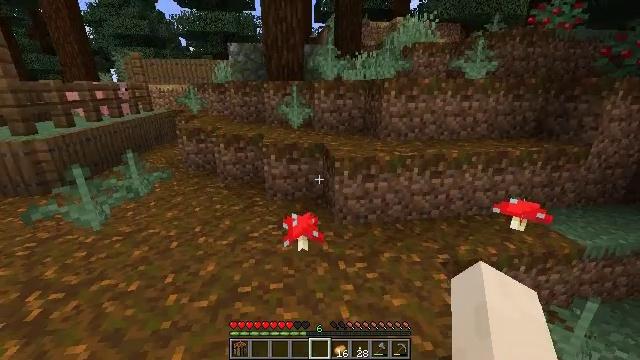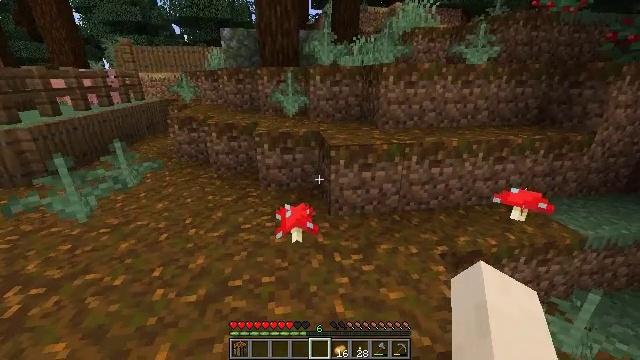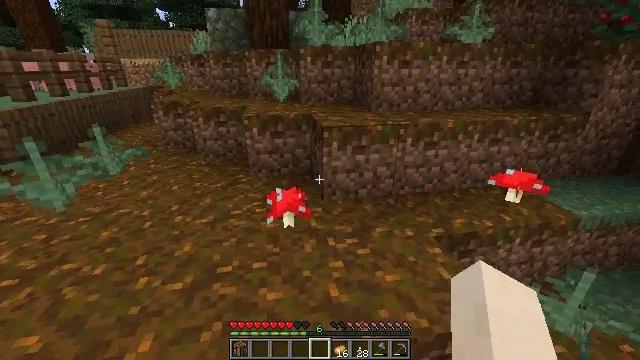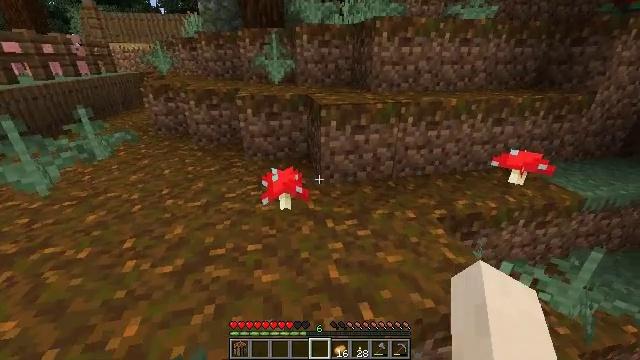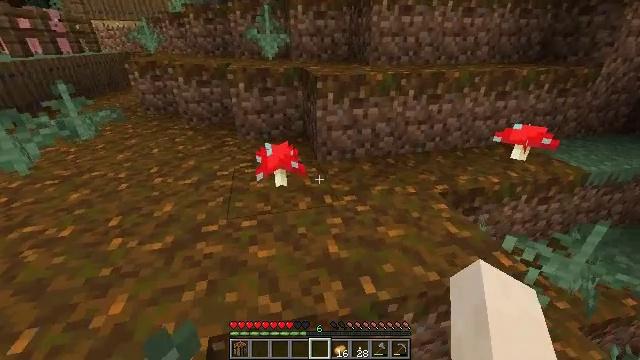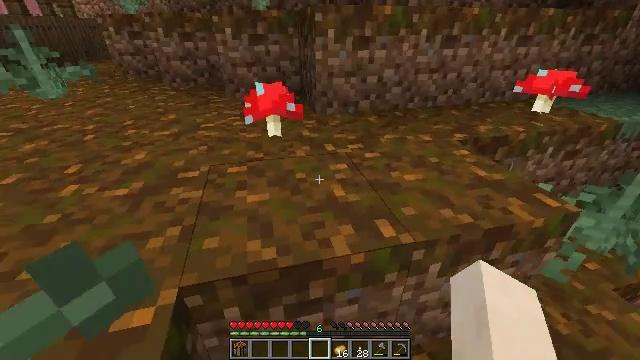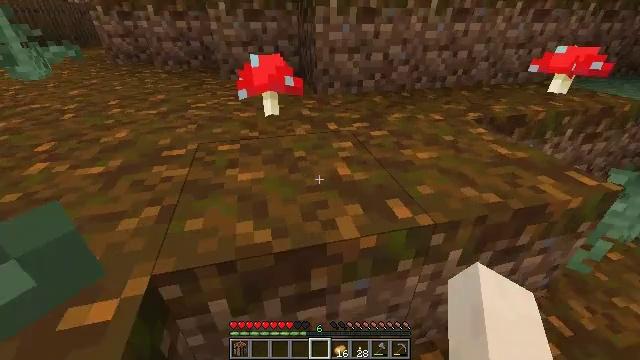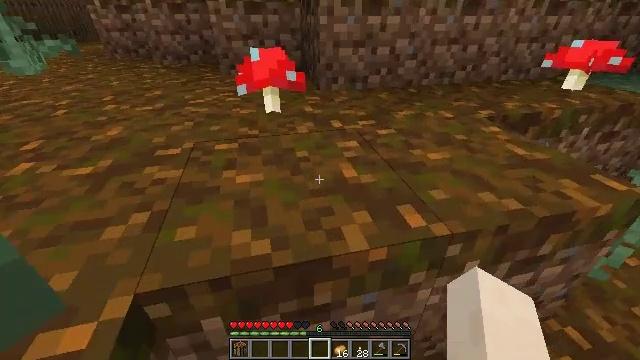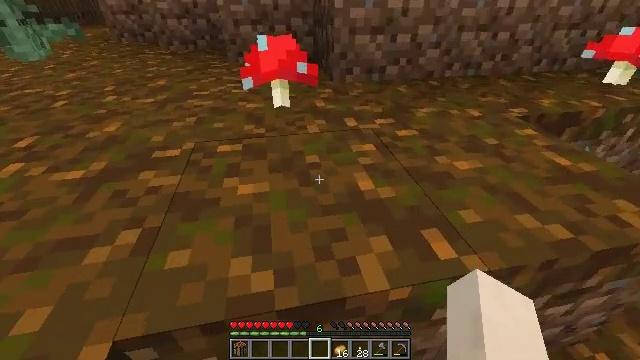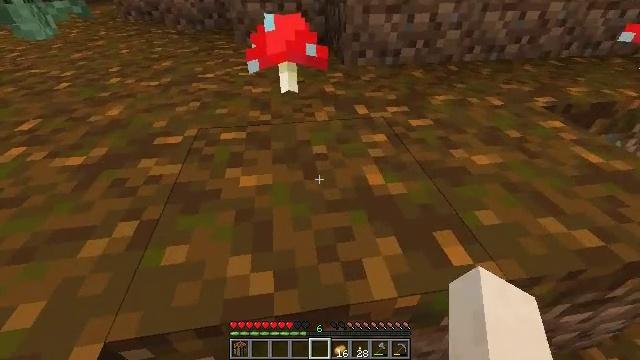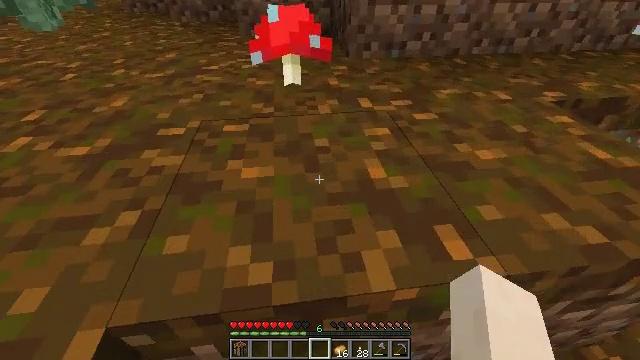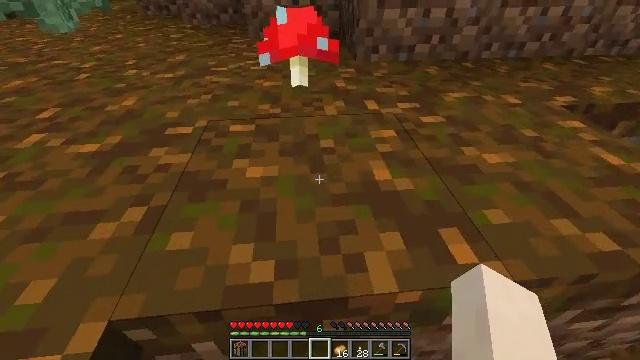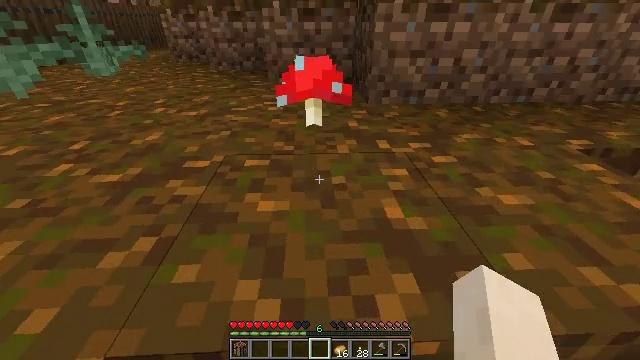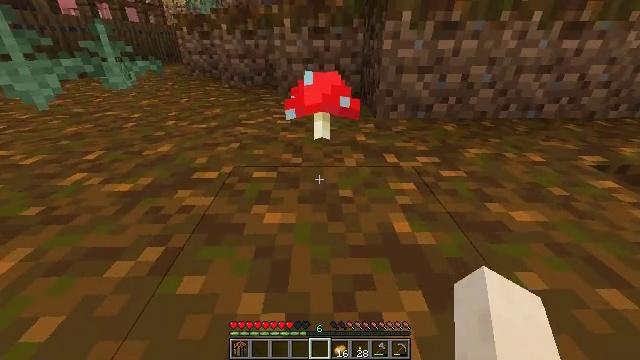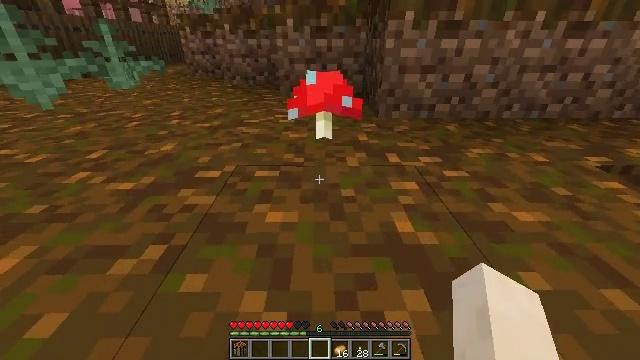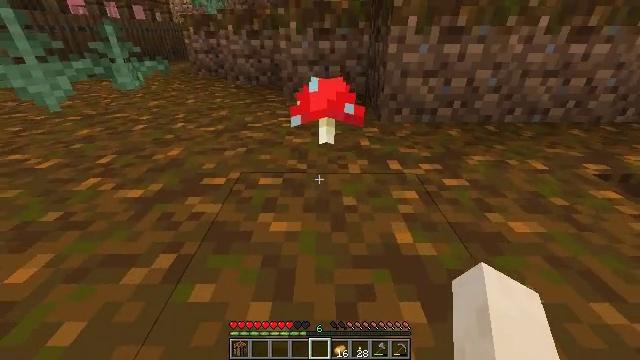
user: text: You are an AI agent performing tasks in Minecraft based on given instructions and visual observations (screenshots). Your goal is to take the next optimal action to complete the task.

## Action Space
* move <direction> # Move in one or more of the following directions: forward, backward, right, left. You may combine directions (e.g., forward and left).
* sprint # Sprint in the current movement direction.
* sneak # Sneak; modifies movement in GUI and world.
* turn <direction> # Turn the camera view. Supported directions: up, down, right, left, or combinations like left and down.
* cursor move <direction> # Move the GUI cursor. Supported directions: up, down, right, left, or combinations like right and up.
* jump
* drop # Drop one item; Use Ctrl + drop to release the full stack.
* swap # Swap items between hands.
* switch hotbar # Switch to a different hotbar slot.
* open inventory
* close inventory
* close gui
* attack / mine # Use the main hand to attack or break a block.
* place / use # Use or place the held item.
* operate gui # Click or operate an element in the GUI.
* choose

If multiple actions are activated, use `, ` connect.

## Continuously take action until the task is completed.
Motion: motion action
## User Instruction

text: Break the red mushroom to collect it.
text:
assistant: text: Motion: move forward and move left, turn down
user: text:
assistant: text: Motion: move forward and move left, turn right and down
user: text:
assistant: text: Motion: move forward and move left, turn down
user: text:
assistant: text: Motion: move forward and move left, turn right and down
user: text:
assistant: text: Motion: move forward, turn right and down
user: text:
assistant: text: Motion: move forward, turn down
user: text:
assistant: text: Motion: move forward
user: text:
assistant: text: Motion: move forward, turn left and down
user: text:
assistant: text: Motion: turn left and down
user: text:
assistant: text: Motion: turn left and down
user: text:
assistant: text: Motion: turn left
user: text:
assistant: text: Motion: turn left and up
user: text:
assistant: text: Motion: turn left and up
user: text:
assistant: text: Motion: no_op
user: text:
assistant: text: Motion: move forward, jump
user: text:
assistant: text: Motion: move forward, turn down, jump
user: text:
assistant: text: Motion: move forward, turn down, jump
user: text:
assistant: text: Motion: move forward, turn down
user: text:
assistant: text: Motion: move forward
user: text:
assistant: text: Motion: move forward
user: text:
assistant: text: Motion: move forward, turn down
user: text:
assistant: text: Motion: turn down
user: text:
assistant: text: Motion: no_op
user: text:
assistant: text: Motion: no_op
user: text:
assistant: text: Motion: no_op
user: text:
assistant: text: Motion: turn down, attack / mine
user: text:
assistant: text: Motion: attack / mine
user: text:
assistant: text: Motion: attack / mine
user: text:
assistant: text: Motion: no_op
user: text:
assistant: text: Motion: turn right